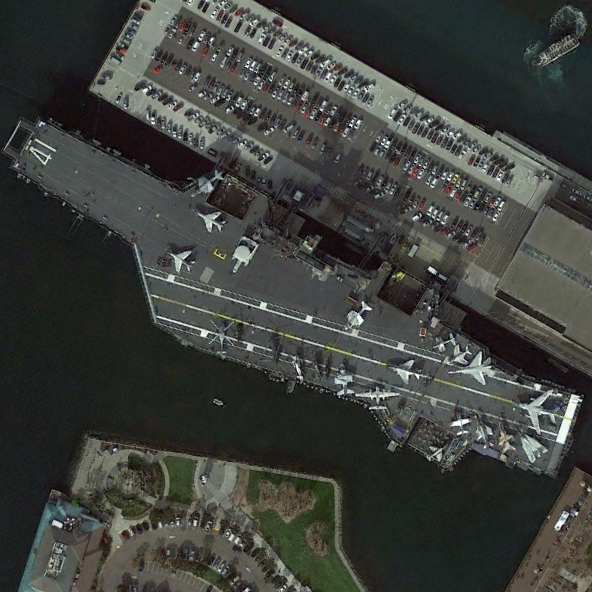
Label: Midway-class_aircraft_carrier